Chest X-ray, PA view. Patient: 55 years old, sex M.
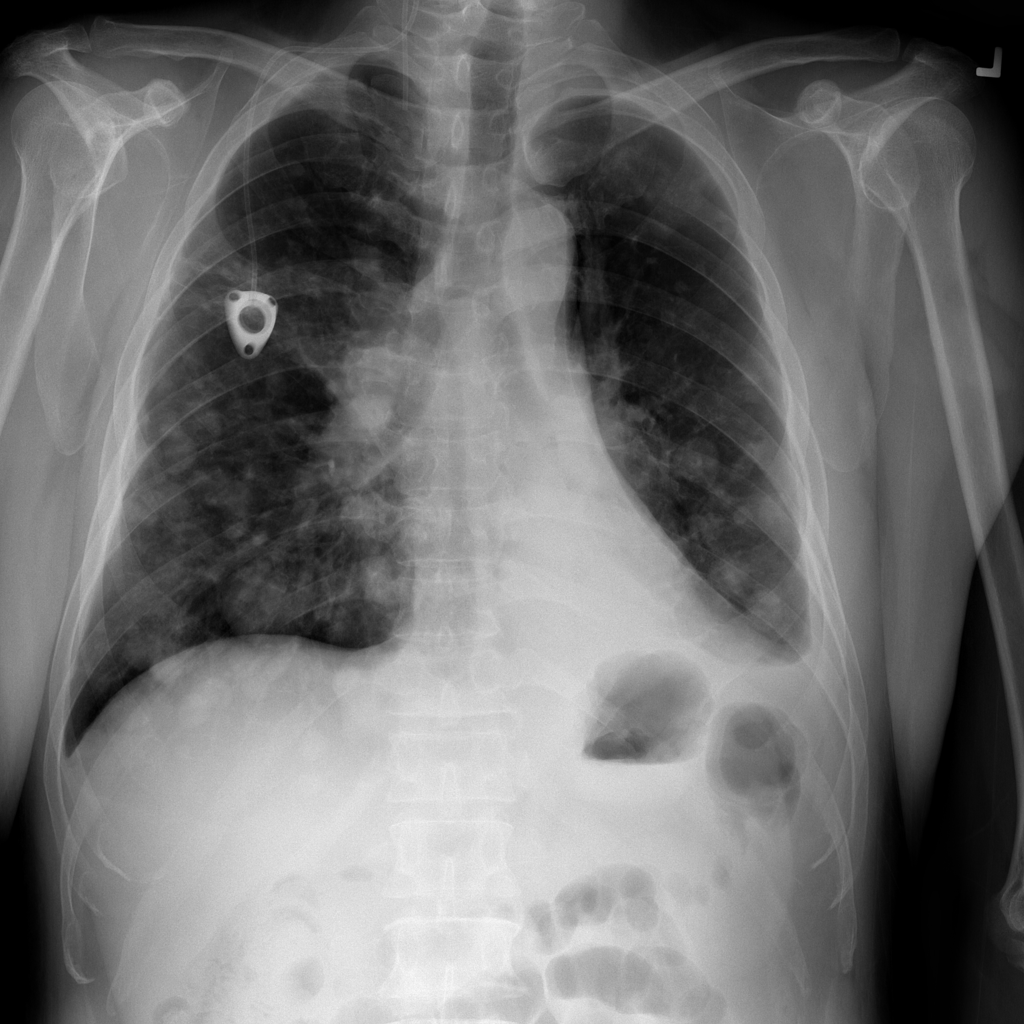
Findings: Mass, Pleural_Thickening